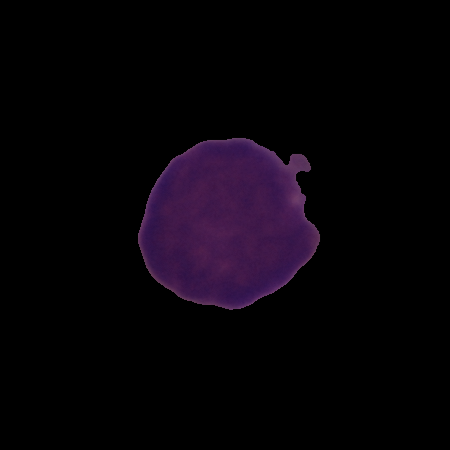
Label: cancer